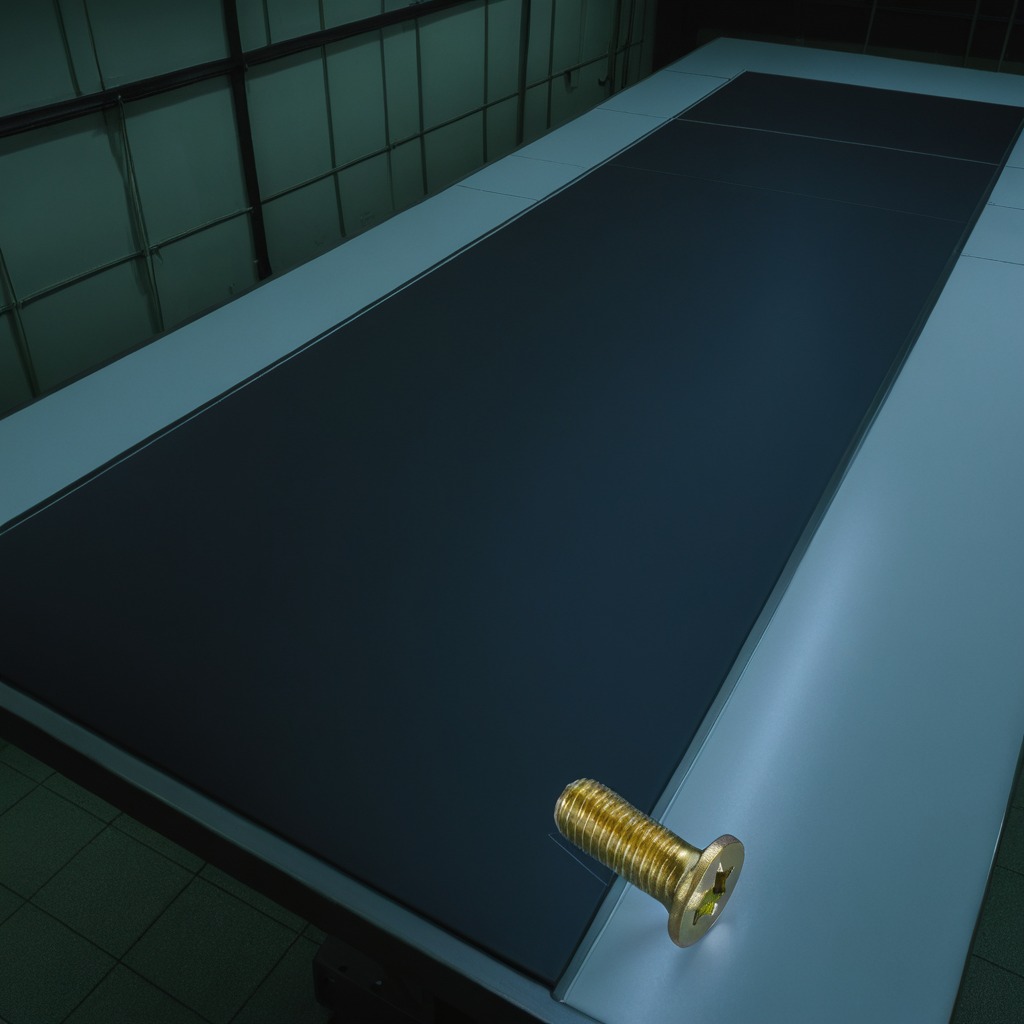
A metal screw lies on a clean empty table in a railway signal maintenance room lit by harsh overhead fluorescents.